Field crop: maize
Growth stage: 2
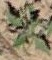
Species: atriplex